Question: I have an app that was built on Xcode 4.6 and iOS 6. I am now upgrading it to iOS 7 using XCode 5.
I have this code that worked perfectly on iOS 6. What it does it bring a popup with UITextField in it. User can enter whatever text they want and hit OK. I take their text and put it in a UILabel.
The problem I have is that in iOS 7 when I bring up this pop-up text box, its not editable. Touching it doesn't do anything. How come?
Here is the code and screenshot
'''
// ************
// ENTER TEXT
// ************
-(IBAction)insertText
{
UIAlertView* dialog = [[UIAlertView alloc] initWithTitle:@"Enter Text
"
message:@"
Keep it short and sweet"
delegate:self
cancelButtonTitle:@"Cancel"
otherButtonTitles:@"OK", nil];
nameField = [[UITextField alloc] initWithFrame:CGRectMake(20.0, 45.0, 245.0, 25.0)];
[nameField setBackgroundColor:[UIColor whiteColor]];
[dialog addSubview:nameField];
[dialog show];
}
'''

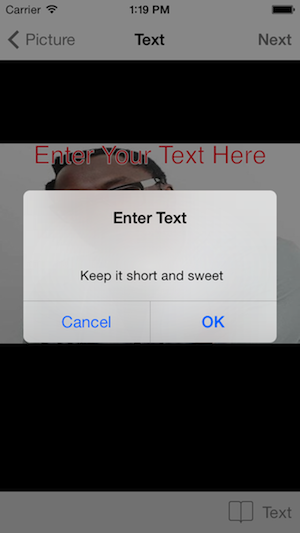
Answer: Use the provided API instead this hack. Instead of adding your own text field (which was never actually supported), set the alert view's 'alertViewStyle' to 'UIAlertViewStylePlainTextInput'. This will give you a supported text entry field in the alert view.